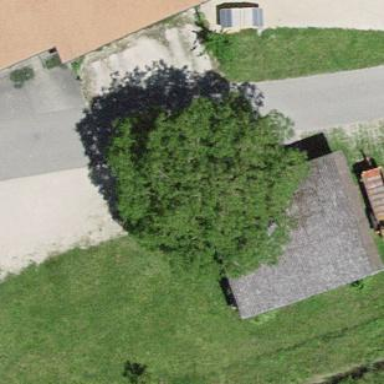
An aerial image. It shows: Shed.